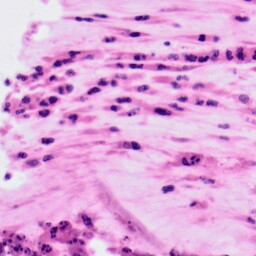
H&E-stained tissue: Colon